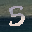
Label: 5